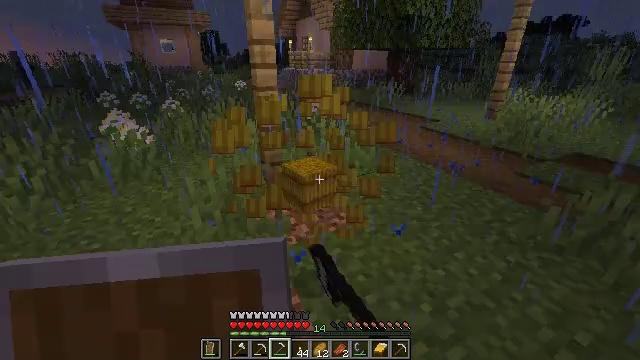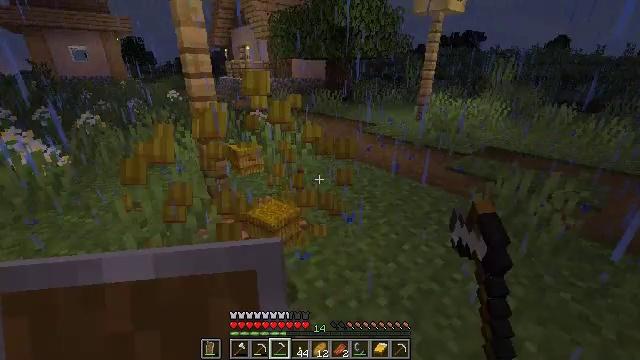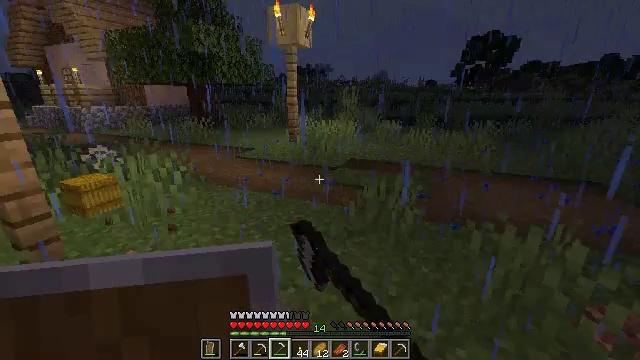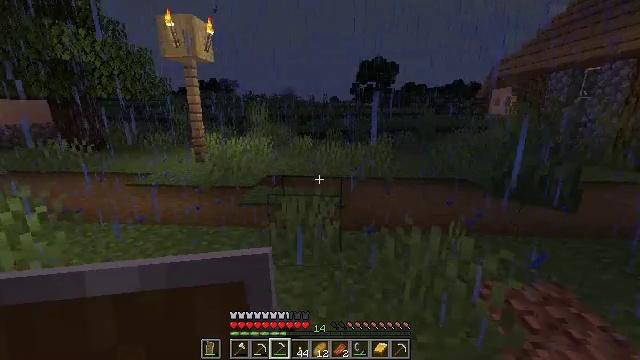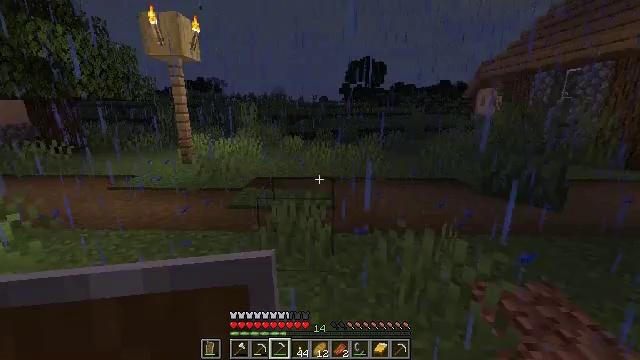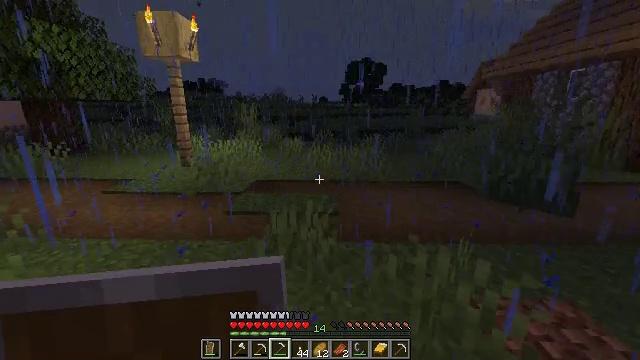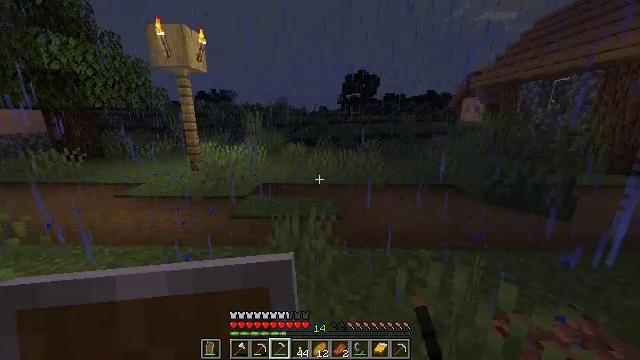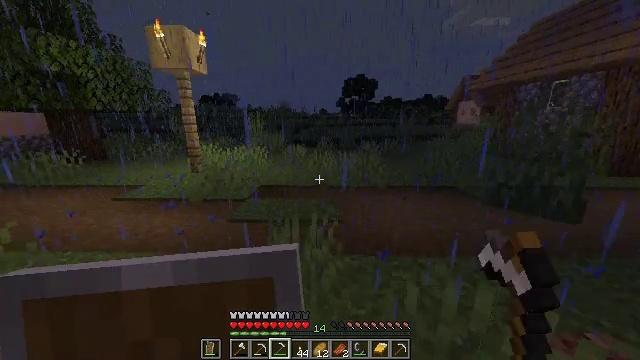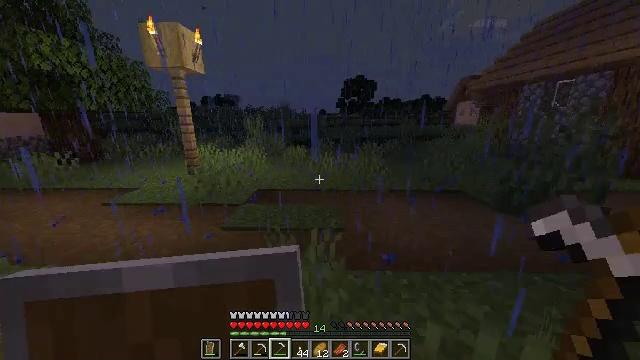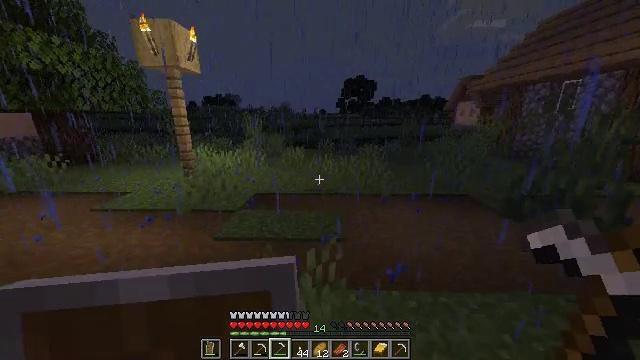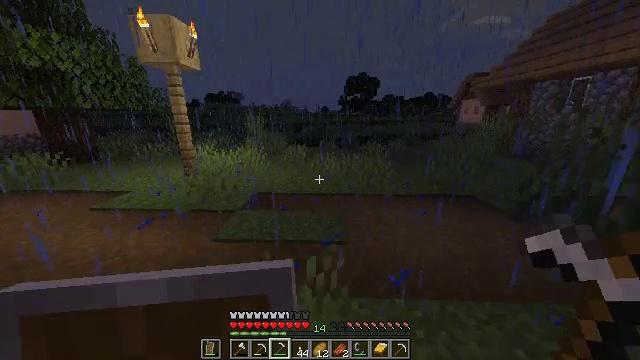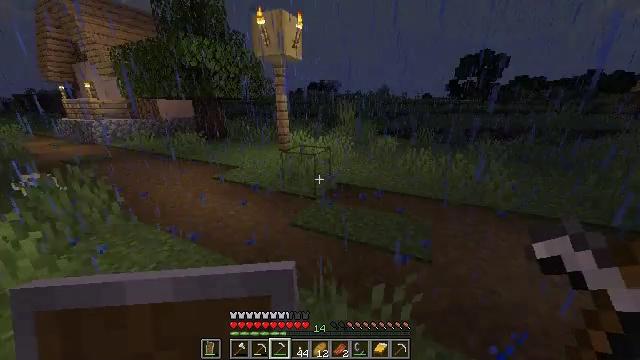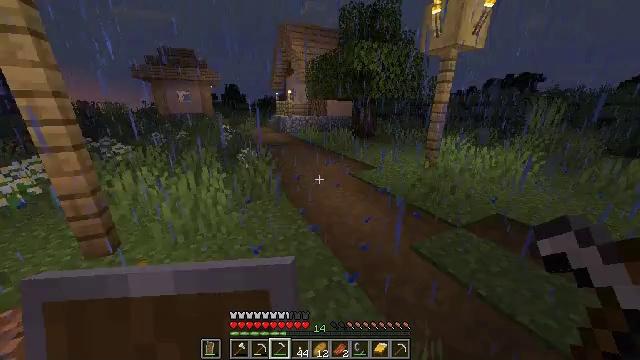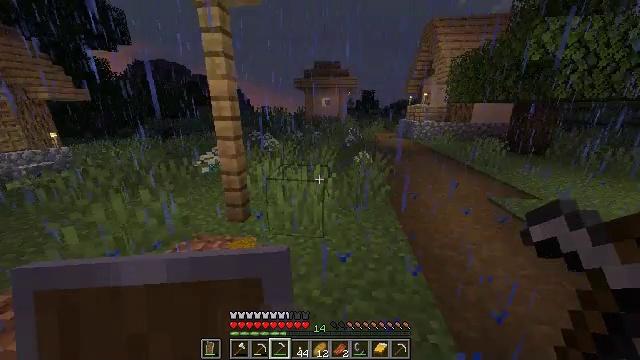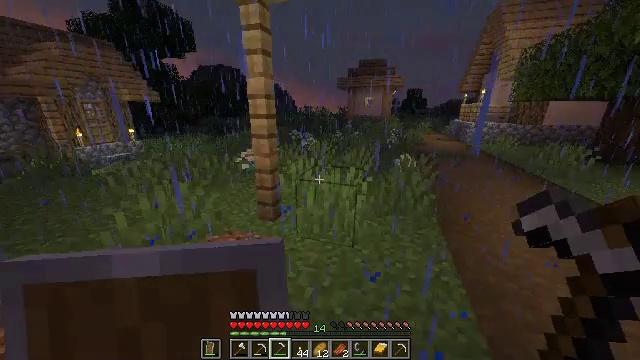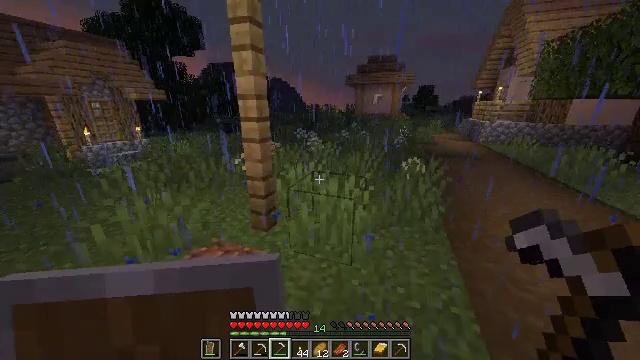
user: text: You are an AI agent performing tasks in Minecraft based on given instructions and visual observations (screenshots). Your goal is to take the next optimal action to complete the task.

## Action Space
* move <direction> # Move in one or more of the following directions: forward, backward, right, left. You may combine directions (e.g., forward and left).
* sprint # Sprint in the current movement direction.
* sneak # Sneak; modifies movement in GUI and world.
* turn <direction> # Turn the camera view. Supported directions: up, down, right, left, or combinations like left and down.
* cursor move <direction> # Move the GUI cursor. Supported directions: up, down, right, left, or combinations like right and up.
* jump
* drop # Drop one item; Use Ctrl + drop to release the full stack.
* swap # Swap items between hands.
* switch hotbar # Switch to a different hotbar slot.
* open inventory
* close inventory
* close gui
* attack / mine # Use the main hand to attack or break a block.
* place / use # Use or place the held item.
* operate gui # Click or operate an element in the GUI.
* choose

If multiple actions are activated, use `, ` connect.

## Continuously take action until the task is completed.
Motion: motion action
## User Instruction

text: Attack the cauldron to retrieve it.
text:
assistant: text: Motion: turn right and up, attack / mine
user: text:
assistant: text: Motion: move forward, turn right and up, attack / mine
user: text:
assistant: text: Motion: move forward, turn right and up
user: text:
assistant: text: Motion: move forward, sprint, turn right
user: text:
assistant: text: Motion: move forward, sprint
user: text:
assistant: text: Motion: move forward, sprint
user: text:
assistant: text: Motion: move forward, sprint
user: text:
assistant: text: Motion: move forward, sprint
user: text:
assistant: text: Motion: move forward, sprint
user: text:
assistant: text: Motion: move forward, sprint
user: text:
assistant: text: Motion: move forward, sprint, turn left and down
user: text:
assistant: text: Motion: move forward, sprint, turn left
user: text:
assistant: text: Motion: move forward, sprint, turn left
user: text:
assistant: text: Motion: move forward, sprint, turn left
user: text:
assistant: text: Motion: move forward and move right, sprint, turn left
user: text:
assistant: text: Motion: move forward and move right, sprint
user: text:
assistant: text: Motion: move forward and move right, sprint
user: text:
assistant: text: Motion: move forward and move right, sprint
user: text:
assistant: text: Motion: move forward and move right, sprint
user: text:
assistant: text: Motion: move forward and move right, sprint, turn left
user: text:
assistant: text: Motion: move forward and move right, sprint, turn left
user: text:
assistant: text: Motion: move forward and move right, sprint, turn left
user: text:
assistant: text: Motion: move forward and move right, sprint, turn left
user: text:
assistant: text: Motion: move forward and move right, sprint
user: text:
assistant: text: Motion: move forward and move right, sprint
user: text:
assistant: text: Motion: move forward and move right, sprint
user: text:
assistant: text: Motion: move forward and move right, sprint, turn left
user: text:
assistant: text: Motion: move forward and move right, sprint, turn left
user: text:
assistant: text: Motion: move forward and move right, sprint, turn left
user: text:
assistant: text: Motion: move forward, sprint